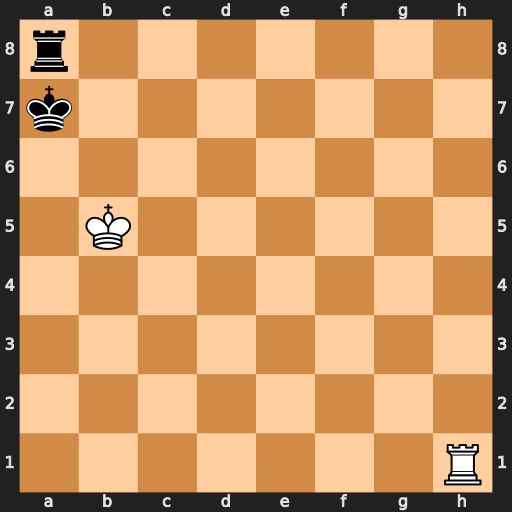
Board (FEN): r7/k7/8/1K6/8/8/8/7R
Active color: w
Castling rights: -
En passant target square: -
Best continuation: Rh7+ Kb8 Kb6 Kc8 Rh8+ Kd7 Rxa8